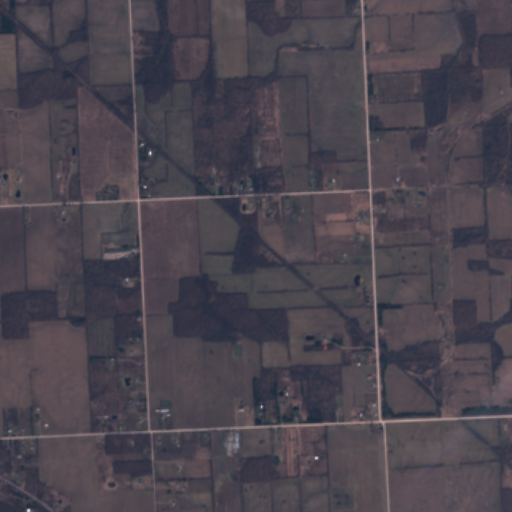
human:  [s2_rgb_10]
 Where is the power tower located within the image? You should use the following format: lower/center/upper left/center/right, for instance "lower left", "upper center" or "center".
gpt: The power tower is located in the right of the image.
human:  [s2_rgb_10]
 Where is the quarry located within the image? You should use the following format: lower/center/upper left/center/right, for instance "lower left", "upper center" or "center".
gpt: There is no quarry in the image.